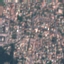
Land use / land cover: Residential